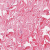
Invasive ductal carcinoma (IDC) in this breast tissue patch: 0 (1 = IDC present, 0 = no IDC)